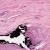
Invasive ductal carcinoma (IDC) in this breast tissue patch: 0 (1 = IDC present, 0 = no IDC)